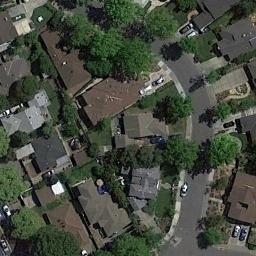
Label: medium_residential